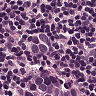
Metastatic tissue present: yes